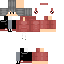
A male human skin with medium skin, wearing brown long hair dressed in a red hoodie and black pants, featuring a closed mouth.